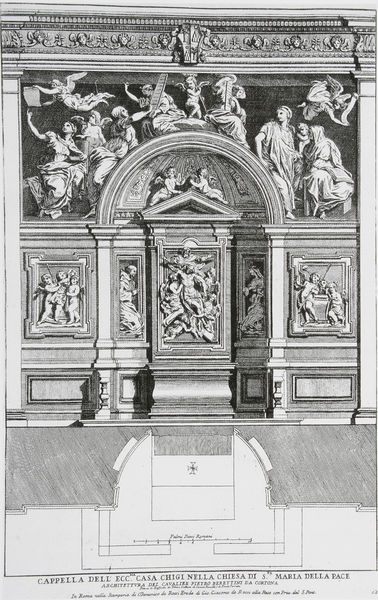
Titel: Cappella Chigi in S. Maria della Pace, Rom
Künstler: De Rossi
Standort: viele Standorte
Institution: Seriendruck
Schlagwörter: flügel, gott, himmel, schatten, weiß, dreieck, frauen, menschen, frau, grau, holz, licht, marmor, männer, schwarz, säule, säulen, tisch, tür, zeichnung, gebäude, haus, ornament, gericht, wand, architektur, barock, rahmen, sockel, stein, erde, felder, brüstung, kirche, figur, klassizismus, renaissance, boote, fliegen, rund, engel, putte, putto, ranken, skulptur, relief, holzschnitt, schrift, rahmung, ansicht, bogen, italien, studie, giebel, grafik, graphik, linien, schriftzug, pilaster, figuren, rundbogen, kuppel, tafel, bordüre, kartusche, detail, muse, stufe, stufen, podest, keller, nische, arkade, kreuz, balustrade, linie, schweben, denkmal, druck, schwarz weiss, schraffur, radierung, stich, text, beten, entwurf, frieden, altar, architrav, rom, kapitell, halbrund, fries, dreiecksgiebel, portal, wappen, sims, karte, gesims, skulpturen, spitzbogen, christus, kreuzabnahme, kapelle, plan, schriftrolle, tempel, konsolen, heilige, fresko, niesche, basis, konkav, anbeten, harfe, block, putten, maria, reliefs, anbetung, schaft, putti, sakral, lambrequin, gebälk, triumphbogen, riss, grundriss, abakus, echinus, massstab, aufriss, palmetten, ordnung, abseiten, pilasterordnung, sakralarchitektur, piedestal, baluster, retabel, tafeln, felderung, sohlbank, panel, verkünden, bukranion, rundbogennische, altartisch, abseite, altarretabel, verkröpft, altarnische, ecce, verkröpfung, pilasterodnung, barocl, baiss, rundbogenarkade, wwand, chigi, abseitenkapelle, pace, casa, capella, chiesa, dell, ecc, familienkapelle, labrequin, linieng, nella, palmettenfries, skulputen, st. maira della pace, st. maria, st. maria della pace, pialster, aufriis, reliefas, echnisu, gebàude, keuz, capelle, luxusgrab